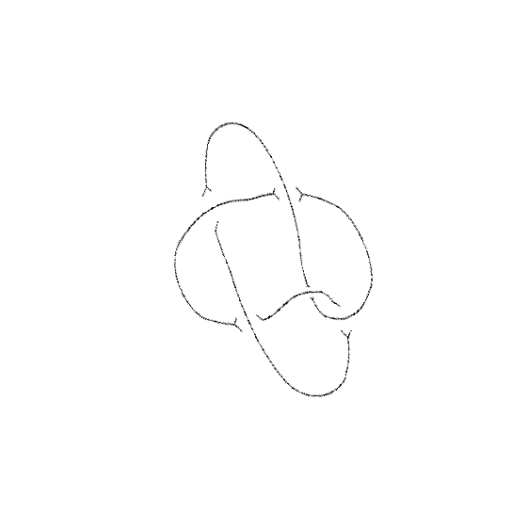
Crossing number: 5